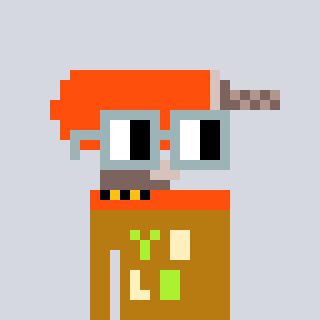
a pixel art character with square dark gray glasses, a drill-shaped head and a gold-colored body on a cool background